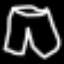
Label: pants